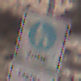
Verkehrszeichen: BeginnFussgaengerzone
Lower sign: BesondereFahrzeugeUndTransportgueter5
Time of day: Midday
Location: Outdoor (Urban)
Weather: PartlyCloudy
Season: NotSpecified
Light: Natural